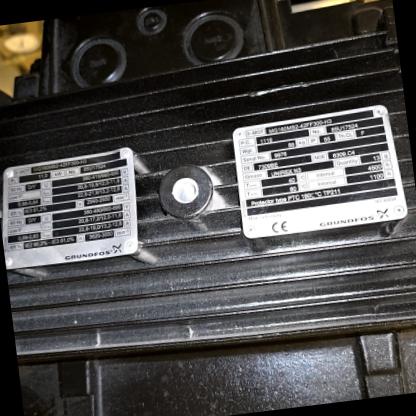
Klasa: tabliczka-znamionowa